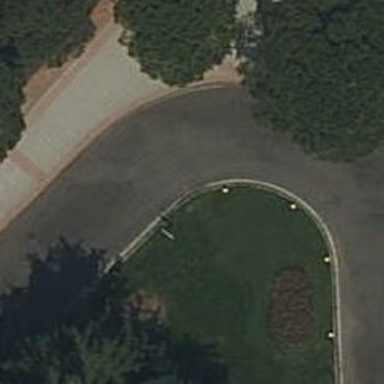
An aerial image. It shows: Service road leading to roundabout with shared lane for cyclists.